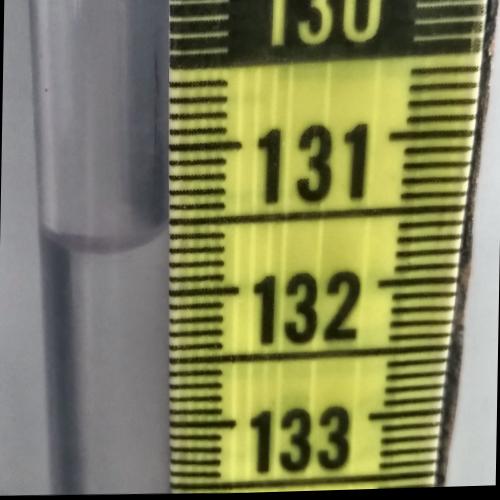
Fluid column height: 131.6 cm